Question: I tried to install the Google App Engine plugin in Eclipse (Version 3.6 Helios) via 'Install New Software...', but the download never finished because it kept timing out. I then tried to install the plugin via the "dropin" method as described <URL>.
No success.
I think the GAE plugin was partially installed by my initial attempts, so Eclipse no longer accepts the dropin method. The Google plugin shows up under installed items, but it doesn't look too healthy:

My best option seems to uninstall the GAE plugin and start over using the dropin approach, but how can I do this? Any other solutions?
This is on Windows XP.
Thanks!
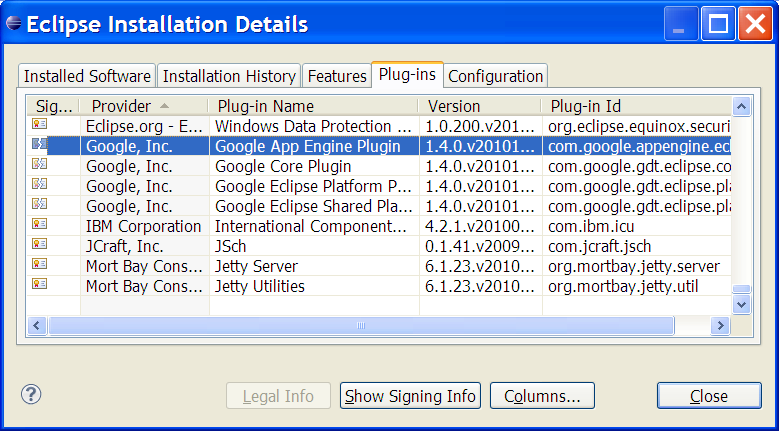
Answer: I fixed it by installing Eclipse